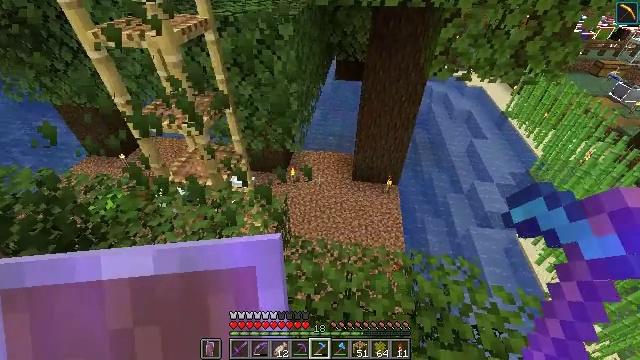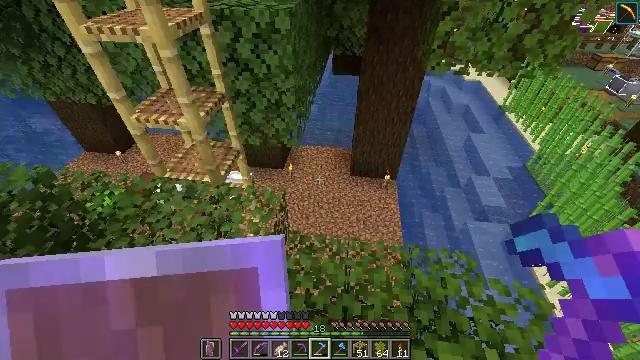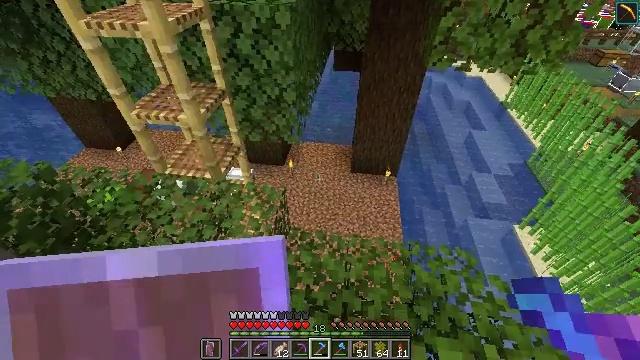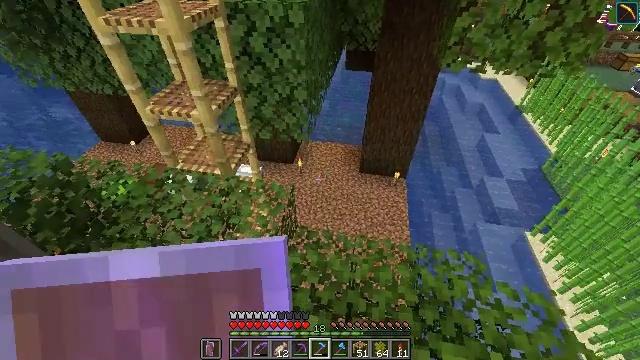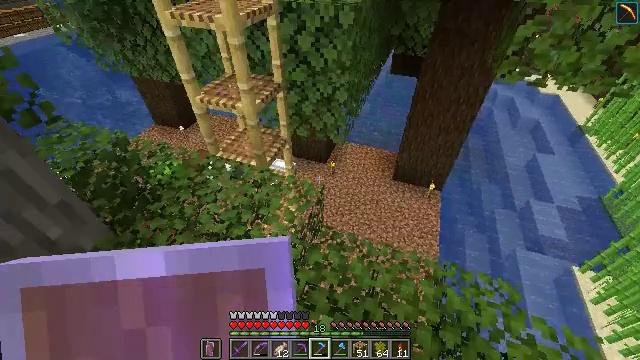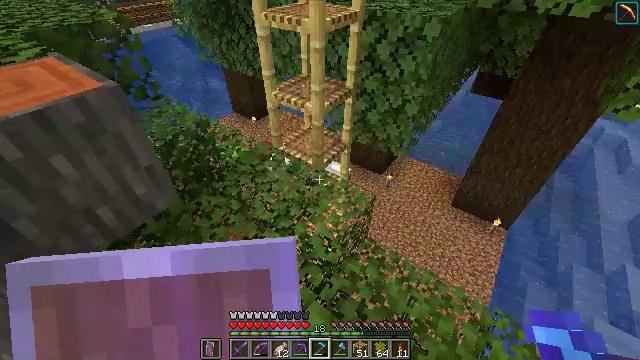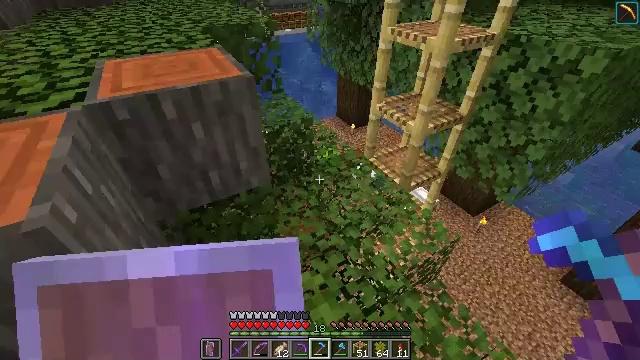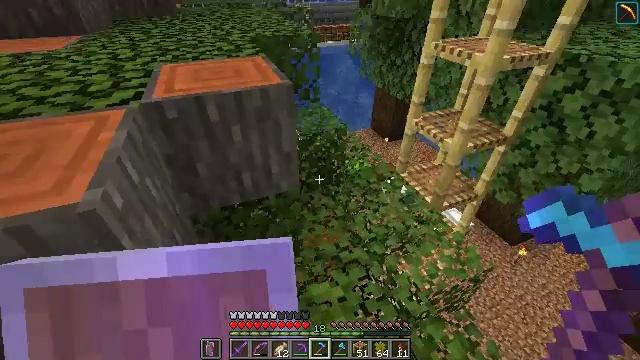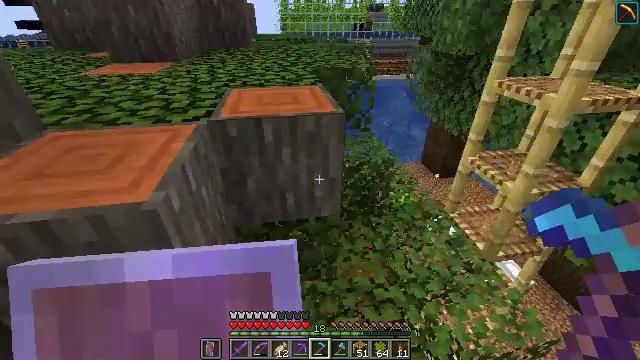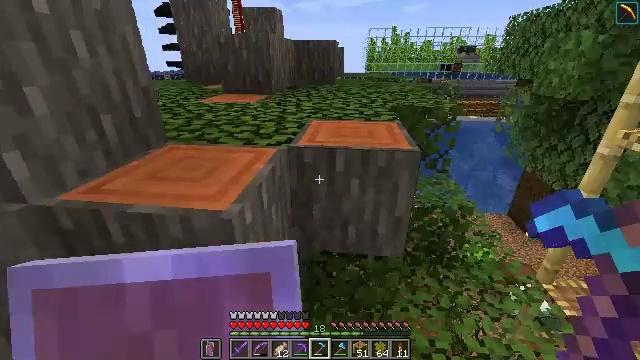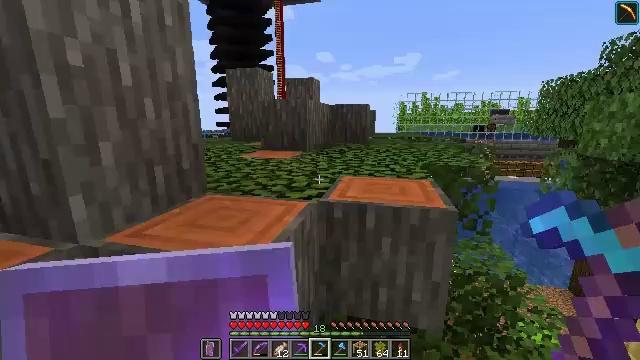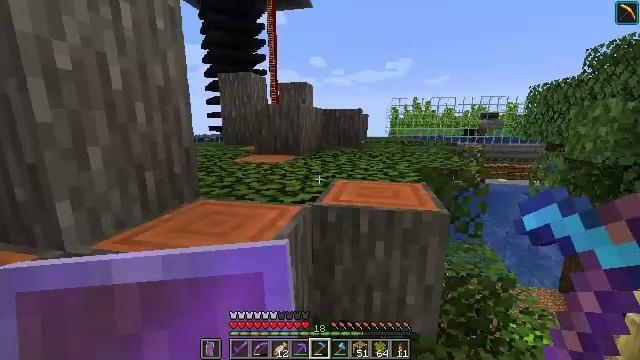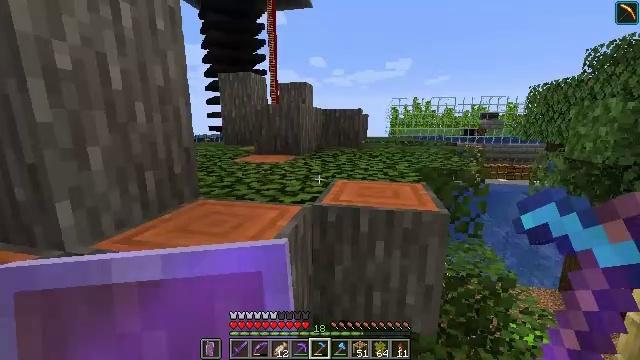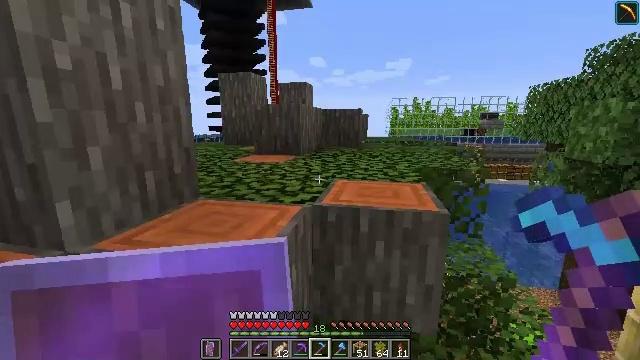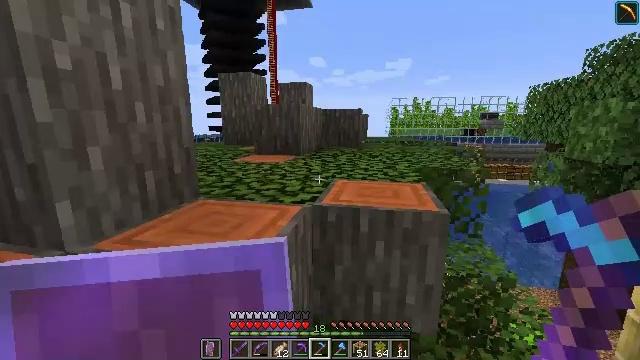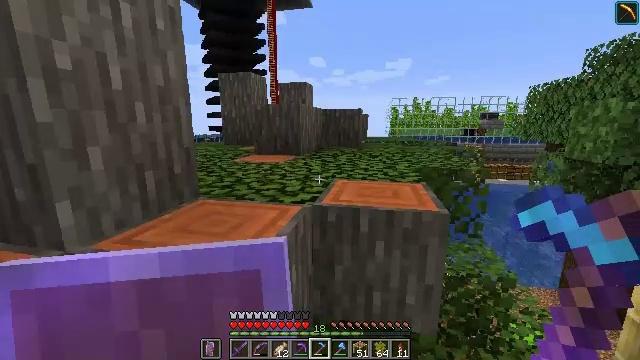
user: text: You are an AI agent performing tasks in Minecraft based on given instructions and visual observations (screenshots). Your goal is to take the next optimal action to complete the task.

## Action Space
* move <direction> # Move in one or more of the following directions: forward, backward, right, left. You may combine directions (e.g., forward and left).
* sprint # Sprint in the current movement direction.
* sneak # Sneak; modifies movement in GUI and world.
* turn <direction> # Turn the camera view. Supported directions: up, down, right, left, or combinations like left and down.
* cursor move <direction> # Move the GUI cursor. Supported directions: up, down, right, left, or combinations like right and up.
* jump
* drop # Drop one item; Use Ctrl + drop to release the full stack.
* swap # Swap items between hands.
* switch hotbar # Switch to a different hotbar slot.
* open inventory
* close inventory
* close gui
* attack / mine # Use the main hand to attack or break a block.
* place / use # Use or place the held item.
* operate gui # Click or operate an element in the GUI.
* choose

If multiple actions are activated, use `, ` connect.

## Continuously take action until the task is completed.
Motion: motion action
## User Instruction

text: Break the acacia leaves to collect them.
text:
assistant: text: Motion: turn down
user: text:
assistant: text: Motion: no_op
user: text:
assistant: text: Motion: turn left
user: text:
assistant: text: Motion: turn left
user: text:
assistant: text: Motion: turn left and up
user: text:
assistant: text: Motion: turn left and up
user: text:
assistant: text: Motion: turn left and up
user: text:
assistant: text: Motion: turn left and up
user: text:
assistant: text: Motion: turn left and up
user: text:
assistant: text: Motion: turn left and up
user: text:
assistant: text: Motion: turn right
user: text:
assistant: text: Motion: no_op
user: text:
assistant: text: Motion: no_op
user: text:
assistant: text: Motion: no_op
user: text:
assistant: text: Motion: no_op
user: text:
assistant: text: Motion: no_op
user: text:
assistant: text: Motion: move forward
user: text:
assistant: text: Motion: move forward, turn right and up
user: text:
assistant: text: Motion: move forward
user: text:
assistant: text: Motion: move forward
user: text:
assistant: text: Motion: move forward, turn left and down
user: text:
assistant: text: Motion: turn left and down
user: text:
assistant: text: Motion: turn left and down
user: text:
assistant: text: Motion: turn left and down
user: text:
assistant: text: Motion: turn left and down
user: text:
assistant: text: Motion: no_op
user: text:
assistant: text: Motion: no_op
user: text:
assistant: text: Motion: turn right and up
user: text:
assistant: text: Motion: turn right and up
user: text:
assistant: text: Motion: turn right and up, attack / mine